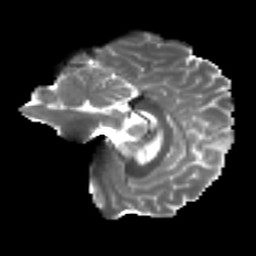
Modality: T2w
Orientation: sagittal
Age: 35
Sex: male
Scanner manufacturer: ge
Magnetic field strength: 3 T
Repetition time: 7.8 s
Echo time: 0.0606 s